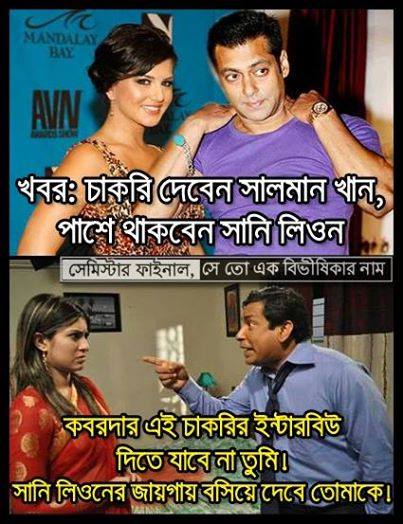
Caption: খবরঃ চাকরি দেবেন সালমান খান, পাশে থাকবেন সানি লিওন কবরদার এই চাক্রির ইন্টারভিউ দিতে যাবে না তুমি! সানি লিওনের জায়গায় বসিয়ে দেবে তোমাকে!
Label: non-hate